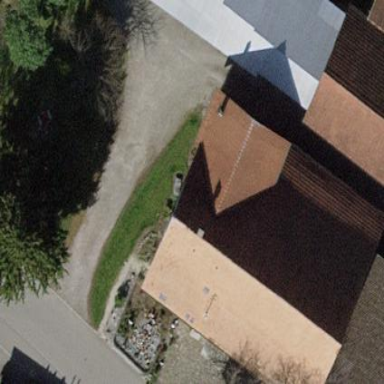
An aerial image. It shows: Farm building.